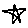
Label: star